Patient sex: M
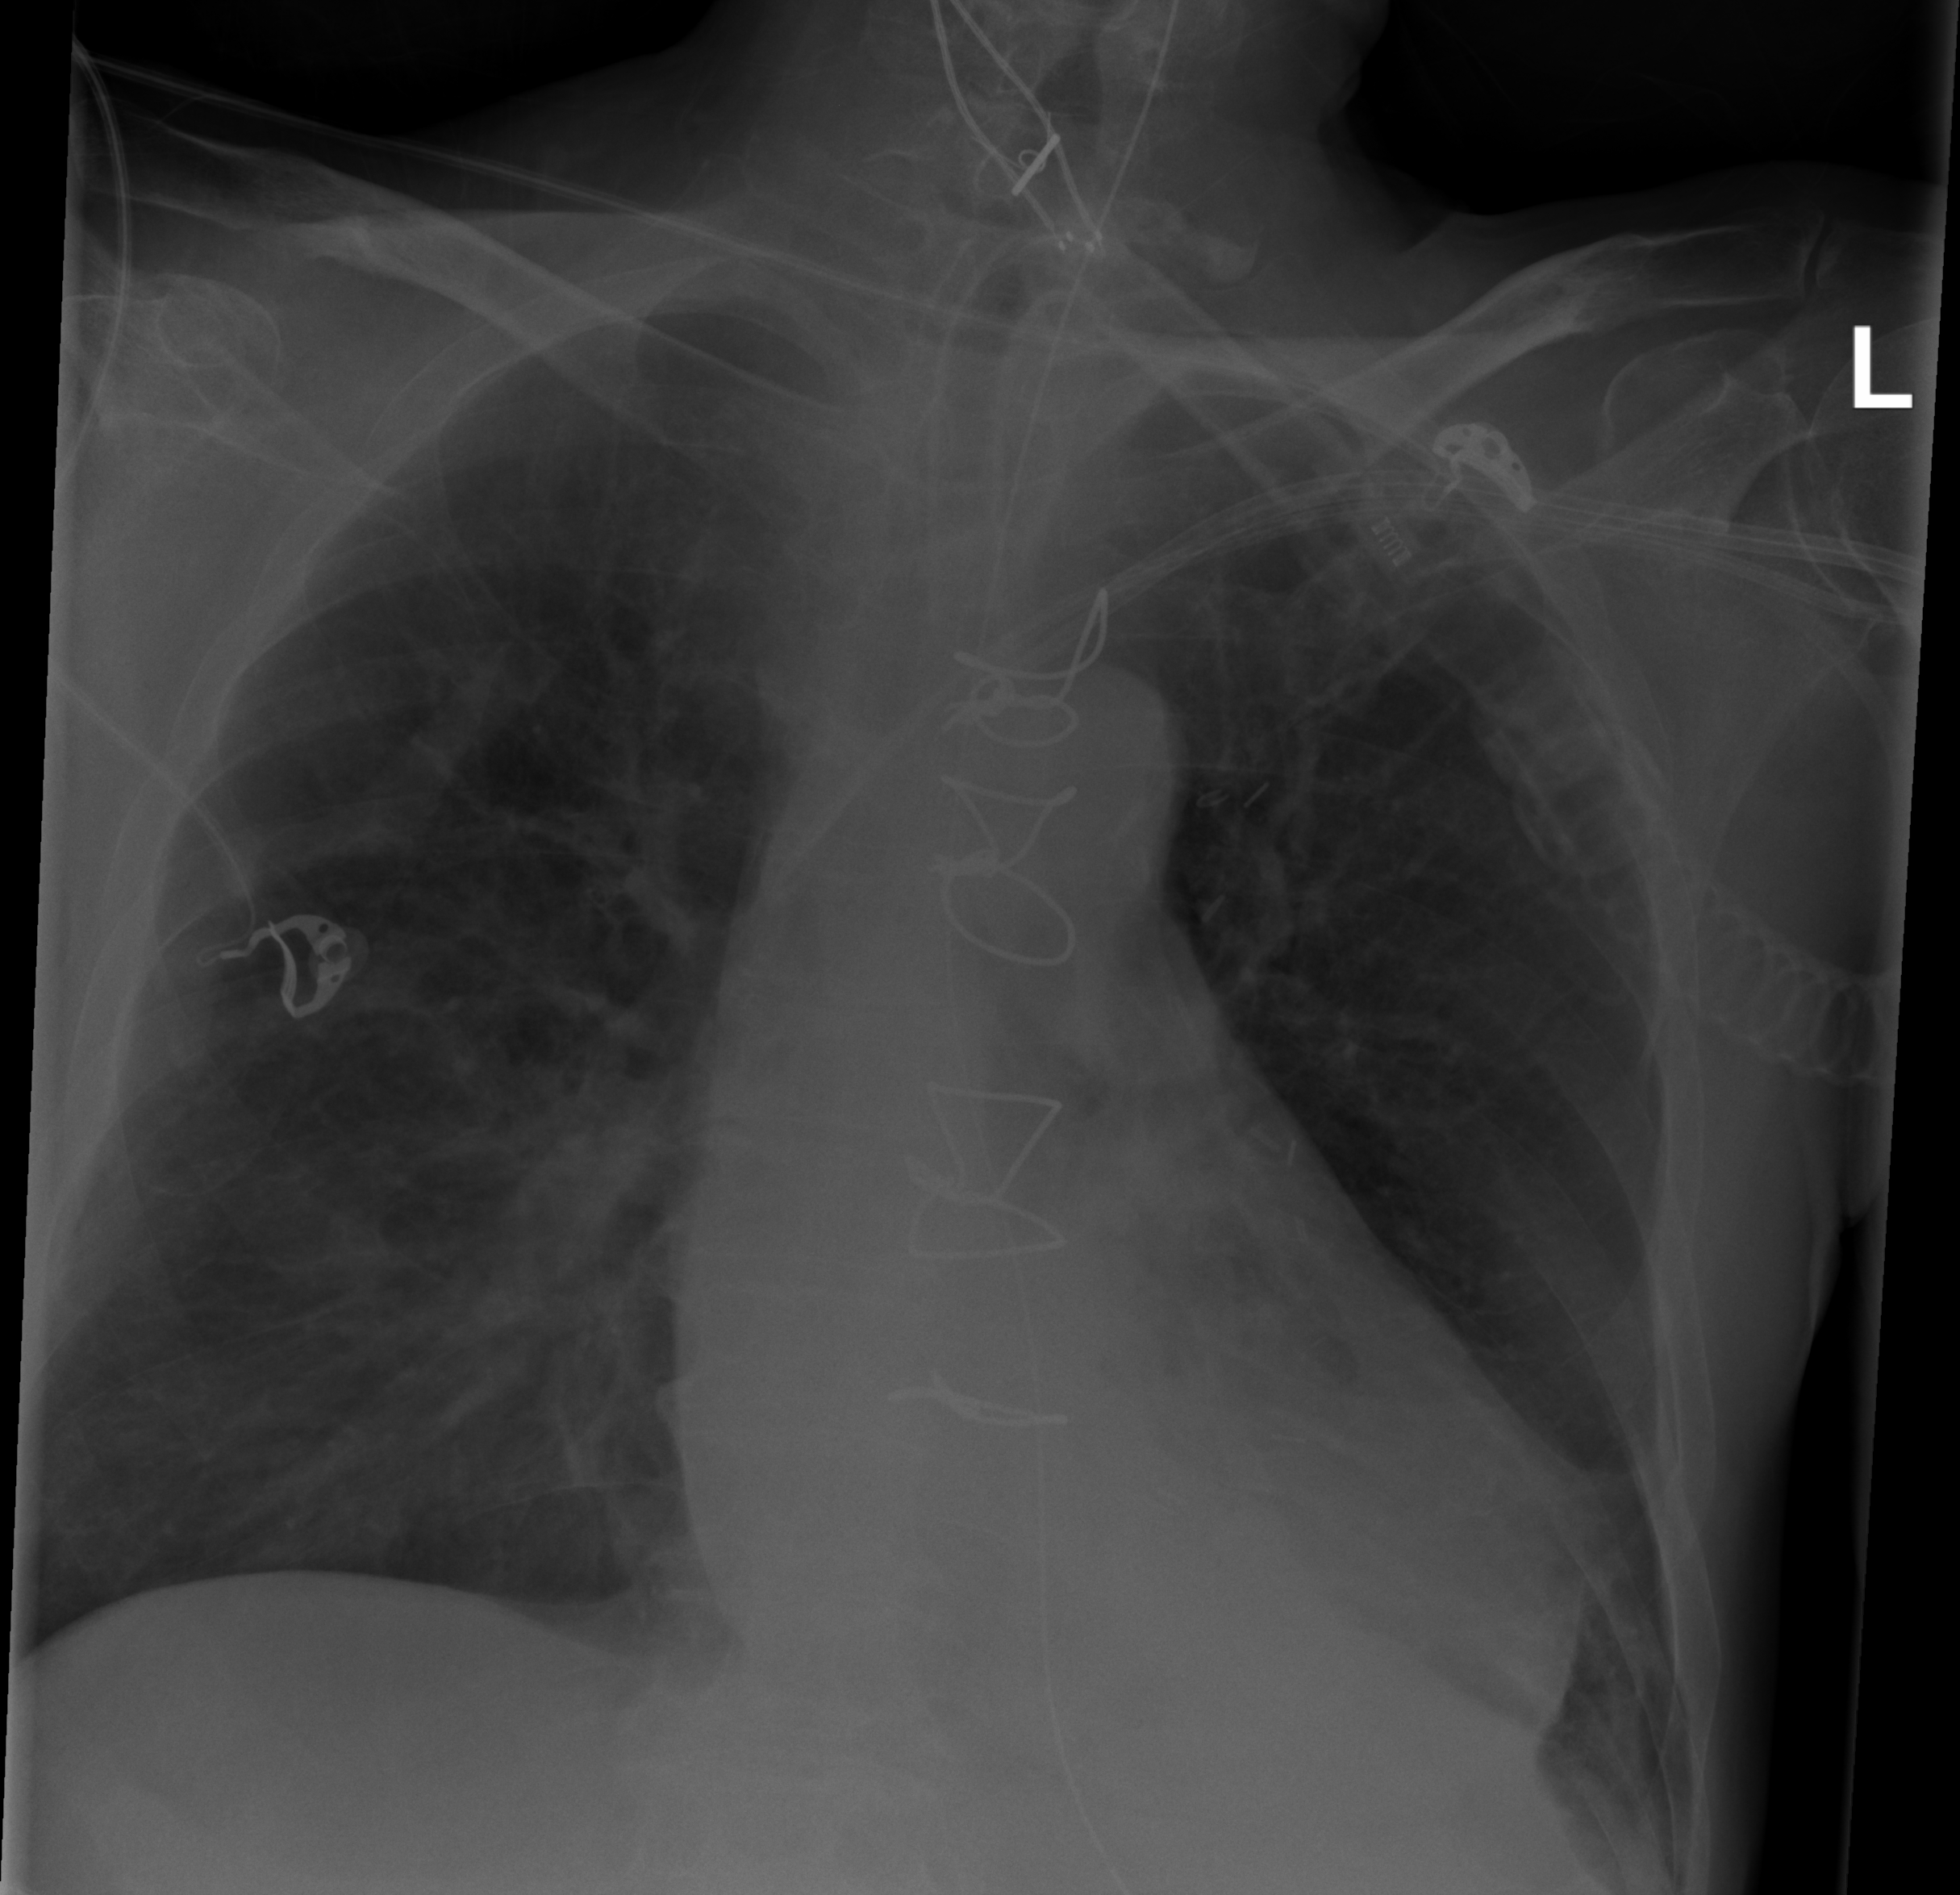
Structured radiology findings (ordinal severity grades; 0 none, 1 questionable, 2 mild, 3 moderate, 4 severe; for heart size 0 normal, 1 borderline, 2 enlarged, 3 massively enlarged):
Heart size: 2
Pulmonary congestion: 0
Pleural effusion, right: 0
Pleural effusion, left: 0
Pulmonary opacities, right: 0
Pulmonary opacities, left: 0
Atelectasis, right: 0
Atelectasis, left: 2